Field crop: maize
Growth stage: 2
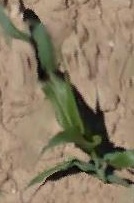
Species: maize